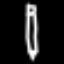
Label: pencil